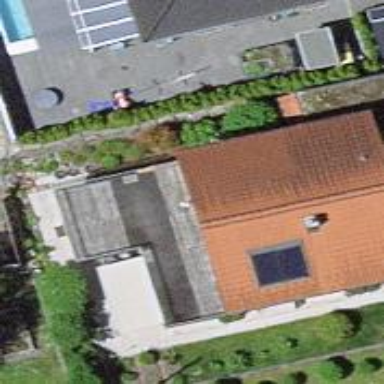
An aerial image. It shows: Simple house.